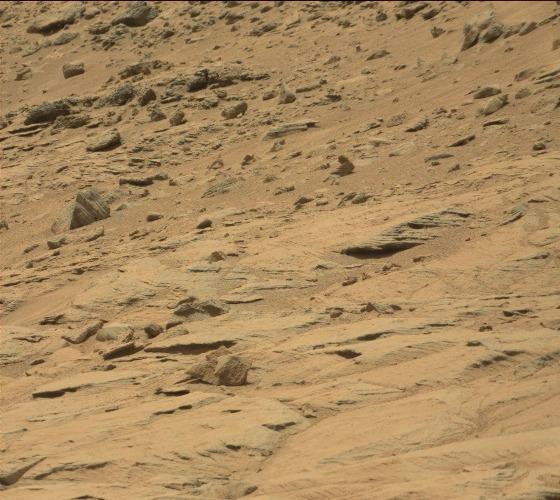
Terrain classes present: Bedrock, Gravel / Sand / Soil, Rock, Shadow